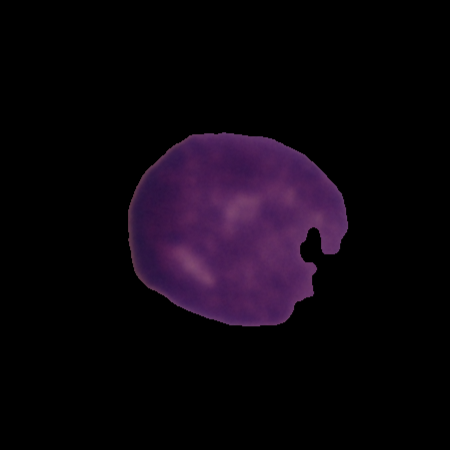
Label: healthy